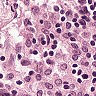
Metastatic tissue present: no